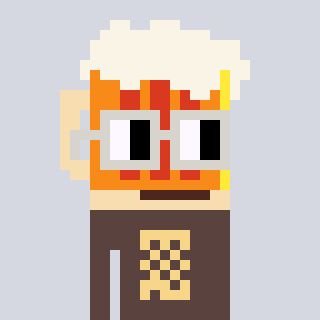
a pixel art character with square light gray glasses, a beer-shaped head and a darkbrown-colored body on a cool background